Field crop: maize
Growth stage: 2
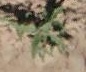
Species: atriplex